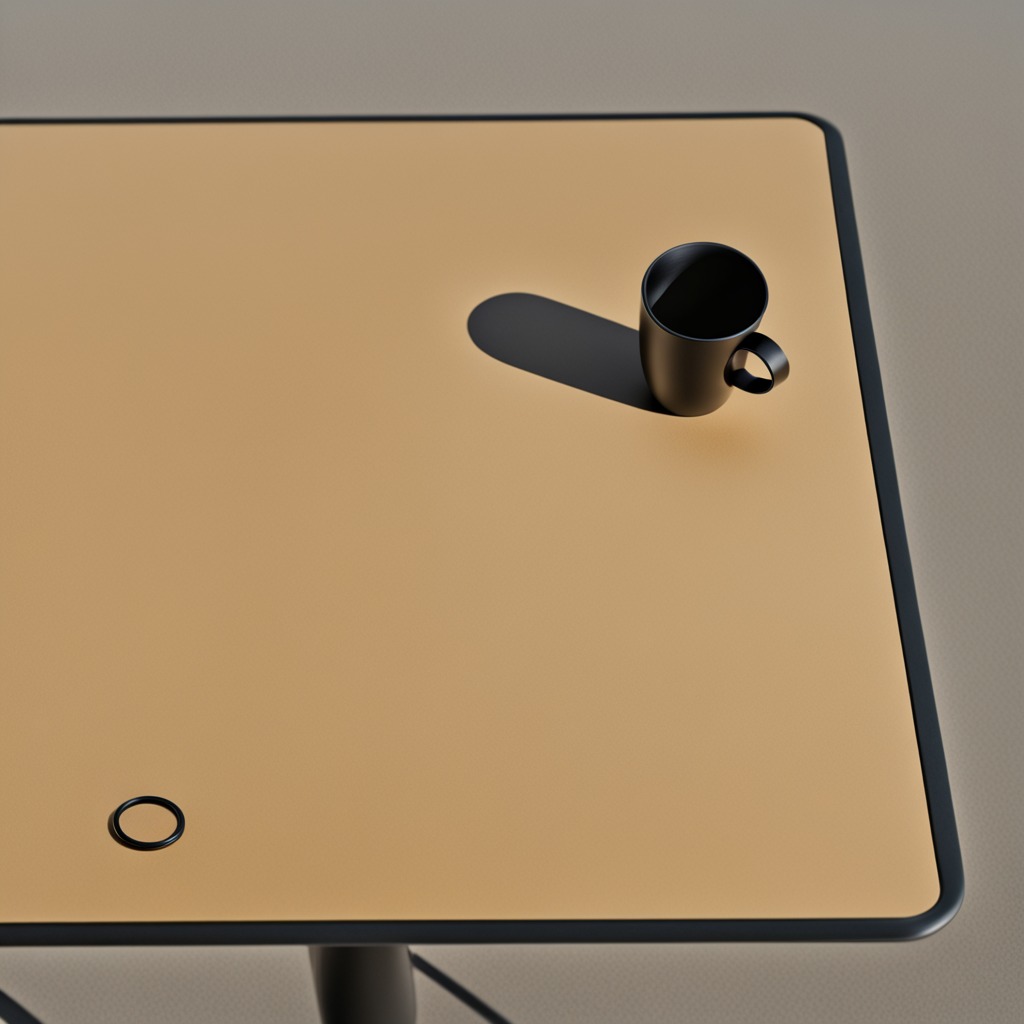
A rubber O-ring is lying on the textured surface of a clean utility table.